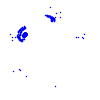
Particle: electron